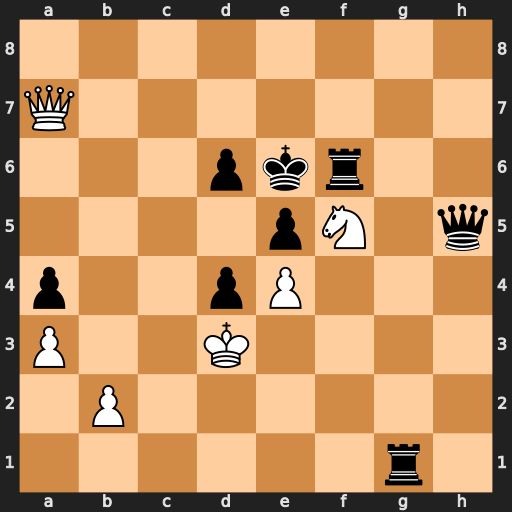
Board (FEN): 8/Q7/3pkr2/4pN1q/p2pP3/P2K4/1P6/6r1
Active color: w
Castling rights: -
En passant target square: -
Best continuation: Qe7#